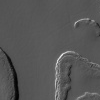
Atmospheric dust classification: not_dusty